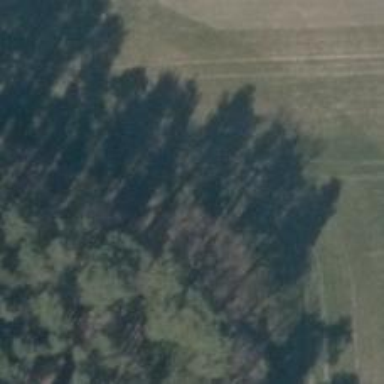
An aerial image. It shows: Hunting stand.